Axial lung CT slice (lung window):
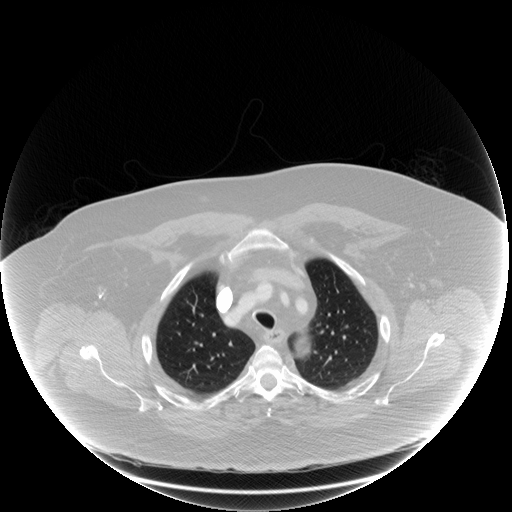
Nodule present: no